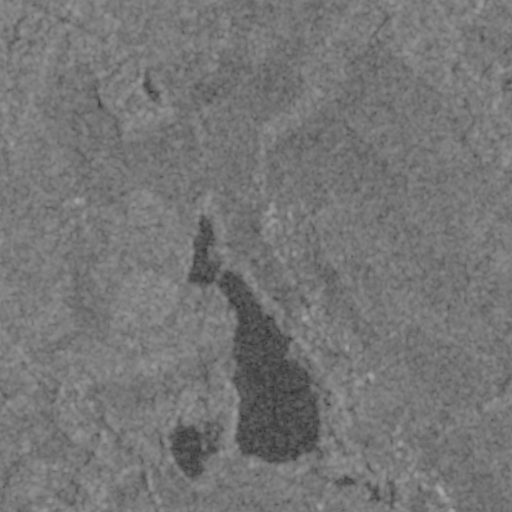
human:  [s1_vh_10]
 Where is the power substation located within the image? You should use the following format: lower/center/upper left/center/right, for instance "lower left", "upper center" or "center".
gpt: The power substation is located in the lower right of the image.
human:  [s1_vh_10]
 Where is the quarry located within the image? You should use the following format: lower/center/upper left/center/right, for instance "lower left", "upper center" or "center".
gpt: There is no quarry in the image.

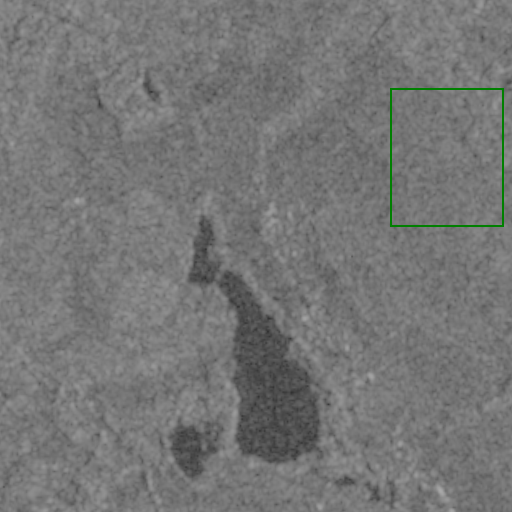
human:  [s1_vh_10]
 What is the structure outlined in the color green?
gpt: The structure outlined in green is a crop field.
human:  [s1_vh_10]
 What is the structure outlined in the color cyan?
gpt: There is no cyan outline.